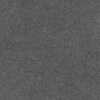
Label: dusty